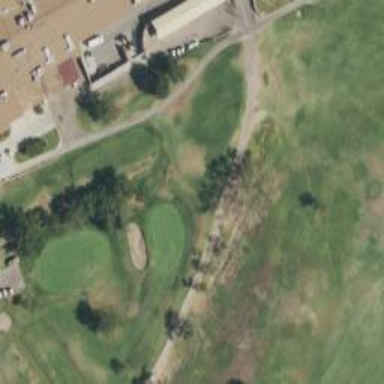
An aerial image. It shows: Path for both roads and golfers.